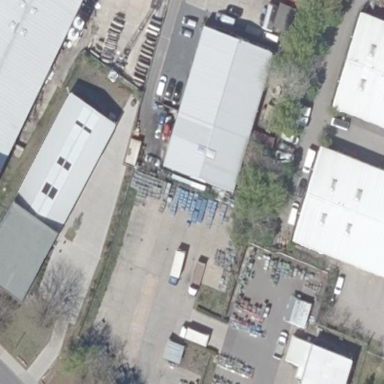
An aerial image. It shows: Industrial building housing car repair shop.